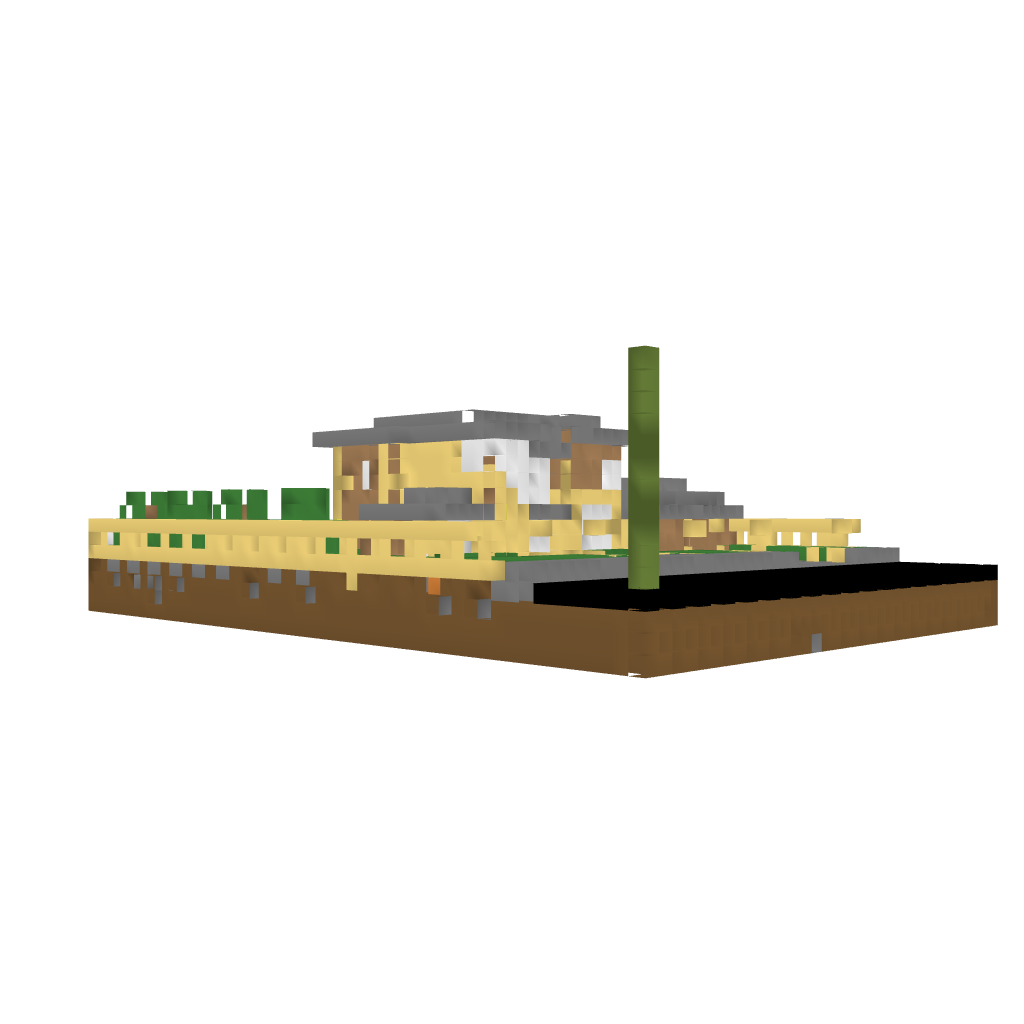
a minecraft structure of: Modern House bad low quality